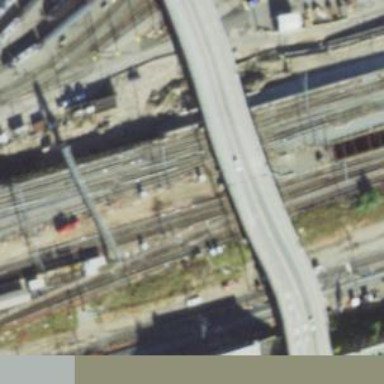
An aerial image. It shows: Electrified rail for trains.